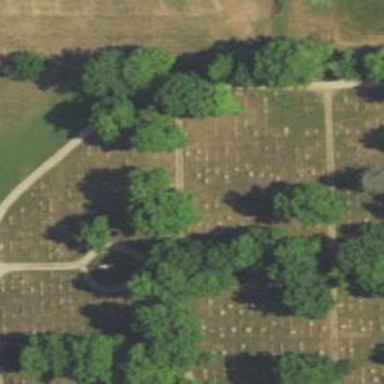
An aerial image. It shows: Cemetery.